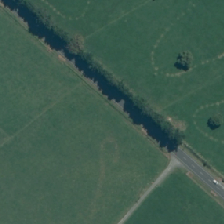
Land cover: shortrotation_cropland